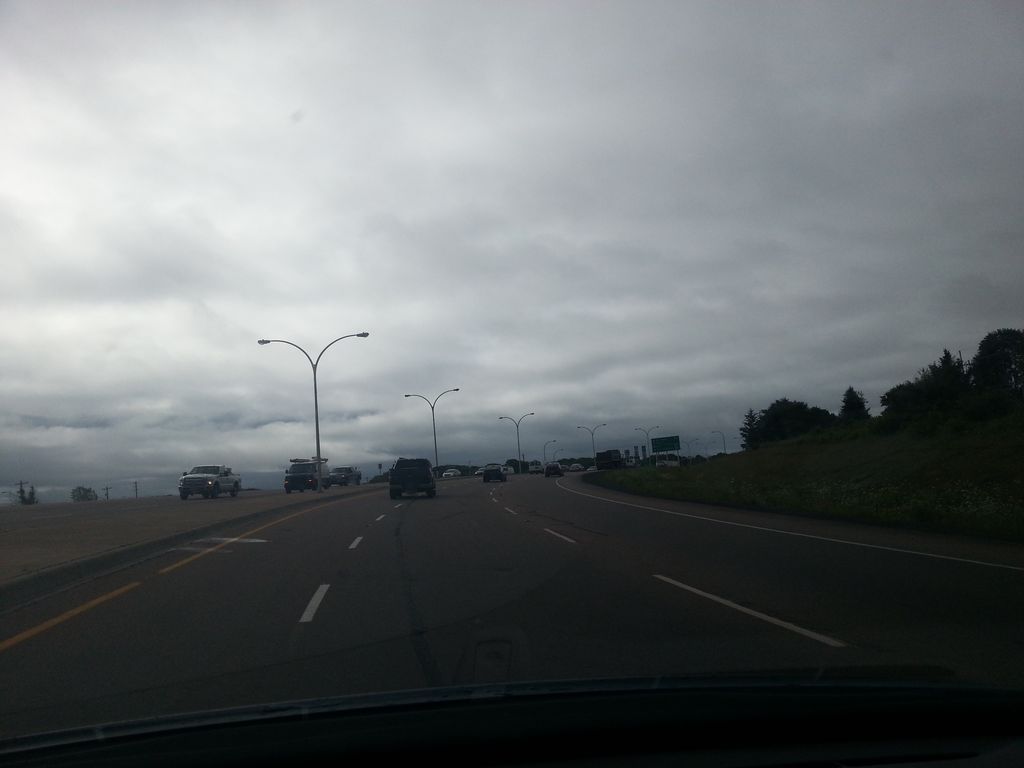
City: charlottetown